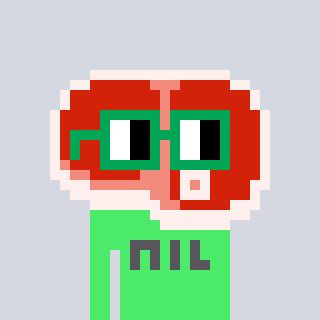
a pixel art character with square green glasses, a steak-shaped head and a teal-colored body on a cool background